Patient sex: M
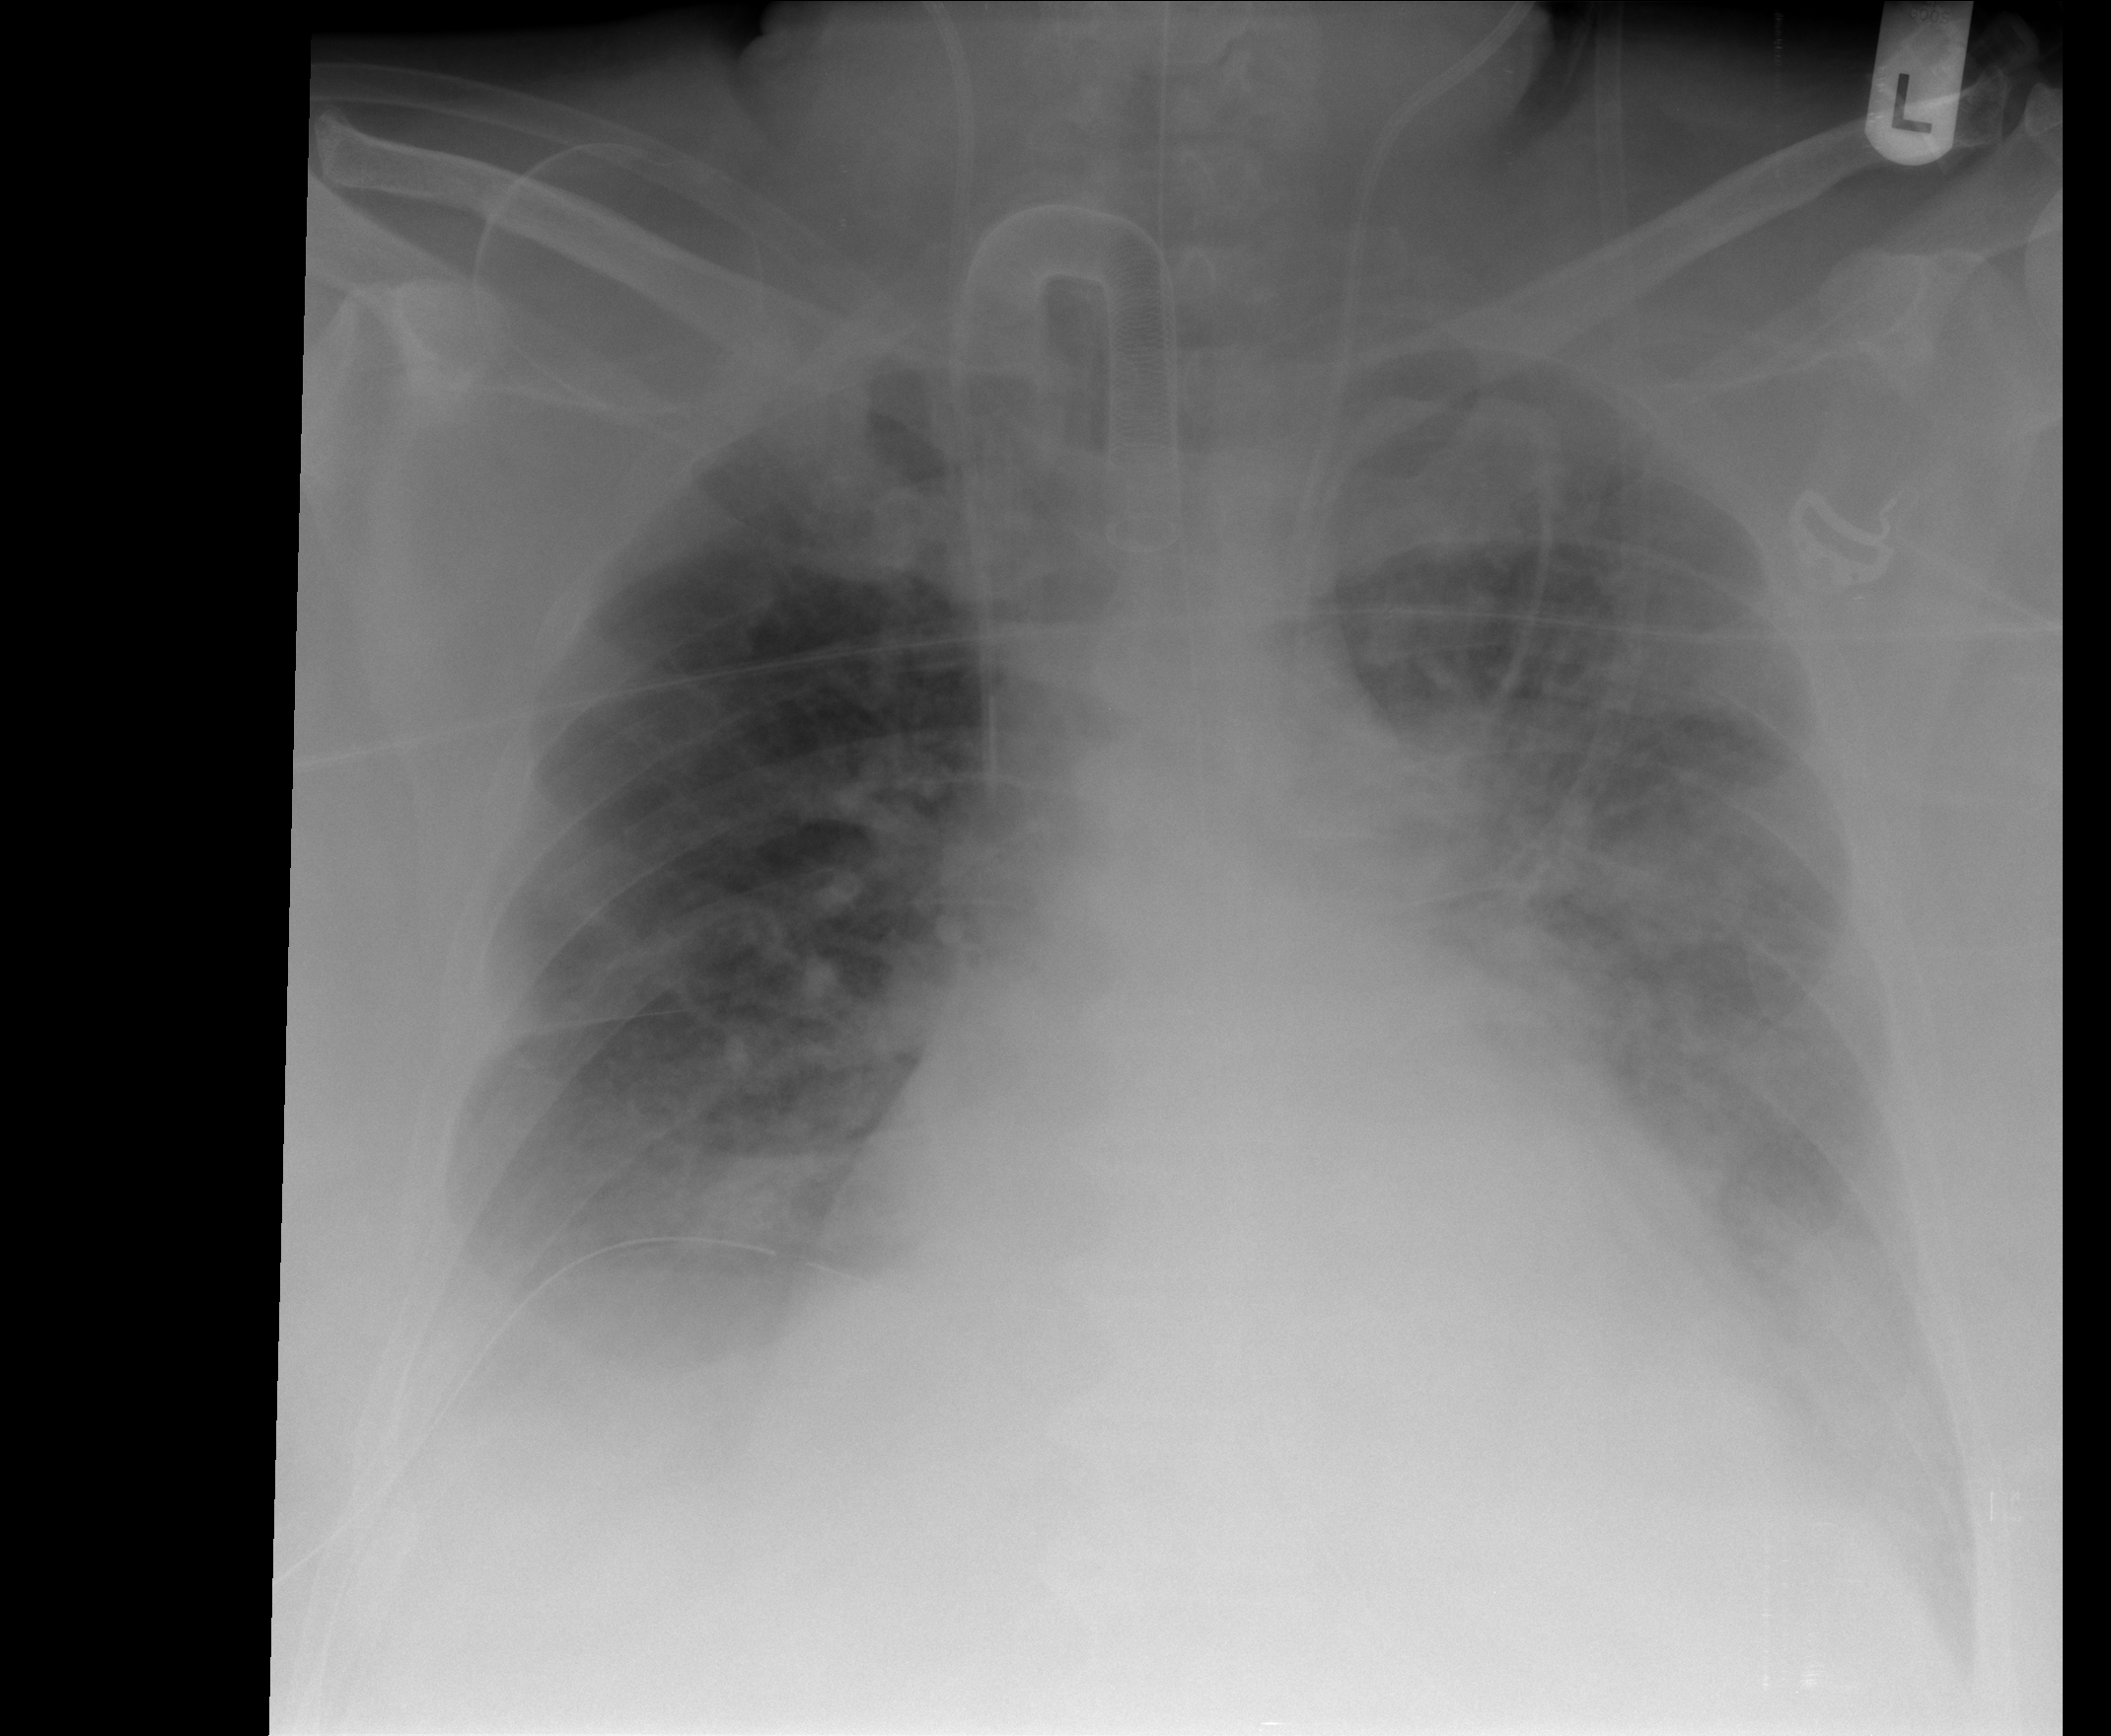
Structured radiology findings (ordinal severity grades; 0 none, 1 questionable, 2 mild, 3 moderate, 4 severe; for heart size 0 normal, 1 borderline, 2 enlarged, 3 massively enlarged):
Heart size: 2
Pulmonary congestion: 3
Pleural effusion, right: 2
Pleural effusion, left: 2
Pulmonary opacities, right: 3
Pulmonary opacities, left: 2
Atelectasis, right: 3
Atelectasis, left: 2